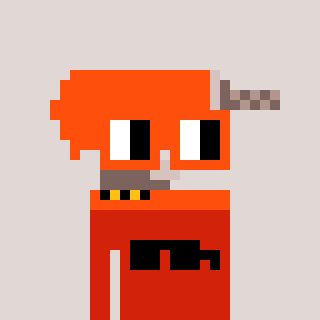
a pixel art character with square orange glasses, a drill-shaped head and a red-colored body on a warm background